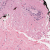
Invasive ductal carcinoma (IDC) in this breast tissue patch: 0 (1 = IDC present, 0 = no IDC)